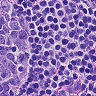
Metastatic tissue present: no